Question: I have a table something like this:

I would like to use EF which will use a stored procedure which will return a unpivot result set back. But the problem is, how would I model it so that I can use it in RIA services to push the data to client. I was going for something like this
'''
public class RegionModel {
public string Name { get; set; }
public List<string> Quarter { get; set; }
public List<int> Sales { get; set; }
}
'''
Same way there will be a 'QuarterModel' as well. Based on the user selection, I can return the proper collection for binding. Currently we have solved this by creating dynamic class at the client side. But interested to know is it possible to achieve this without client side code and leverage the EF and SQL Server unpivot.
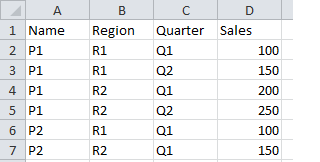
Answer: Answer :
The pivot feature enables transforming a collection of objects into a new collection of objects flattening the original hierarchy.
In the following example The Pivot extension method is used to transform a collection as follow:
Using the folowing Link:
<URL>
Using the following line to pivot the data:
'''
contacts.Pivot(X => X.Phones, X => X.PhoneType, X => string.Concat("(", X.AreaCode, ") ", X.PhoneNumber), true)
'''